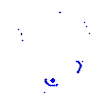
Particle: proton